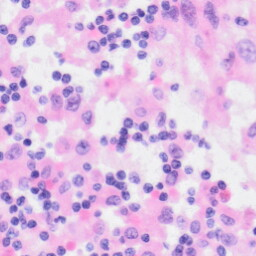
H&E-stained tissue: Kidney